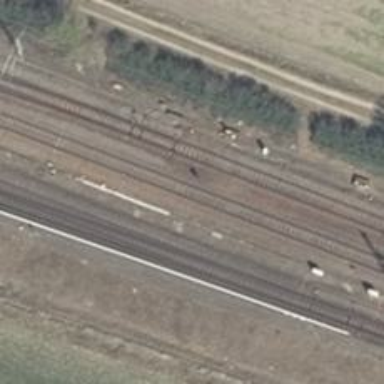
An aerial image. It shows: Railway signal.